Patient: sex M, age 69
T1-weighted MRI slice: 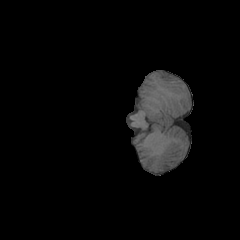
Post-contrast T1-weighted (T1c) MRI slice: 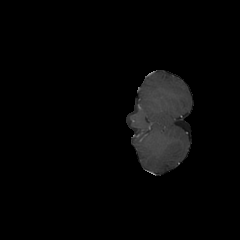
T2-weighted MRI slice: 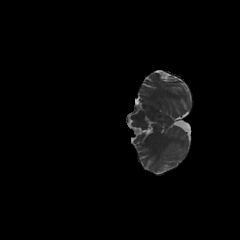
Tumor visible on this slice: no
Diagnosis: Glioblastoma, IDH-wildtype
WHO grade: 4